The image is an STFT spectrogram (time versus frequency) of a rolling-element bearing's vibration signal. What is the most likely bearing condition (normal, inner_race, outer_race, ball)?
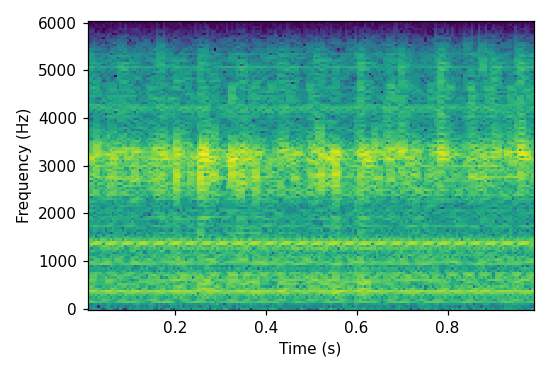
Answer: ball